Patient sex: M
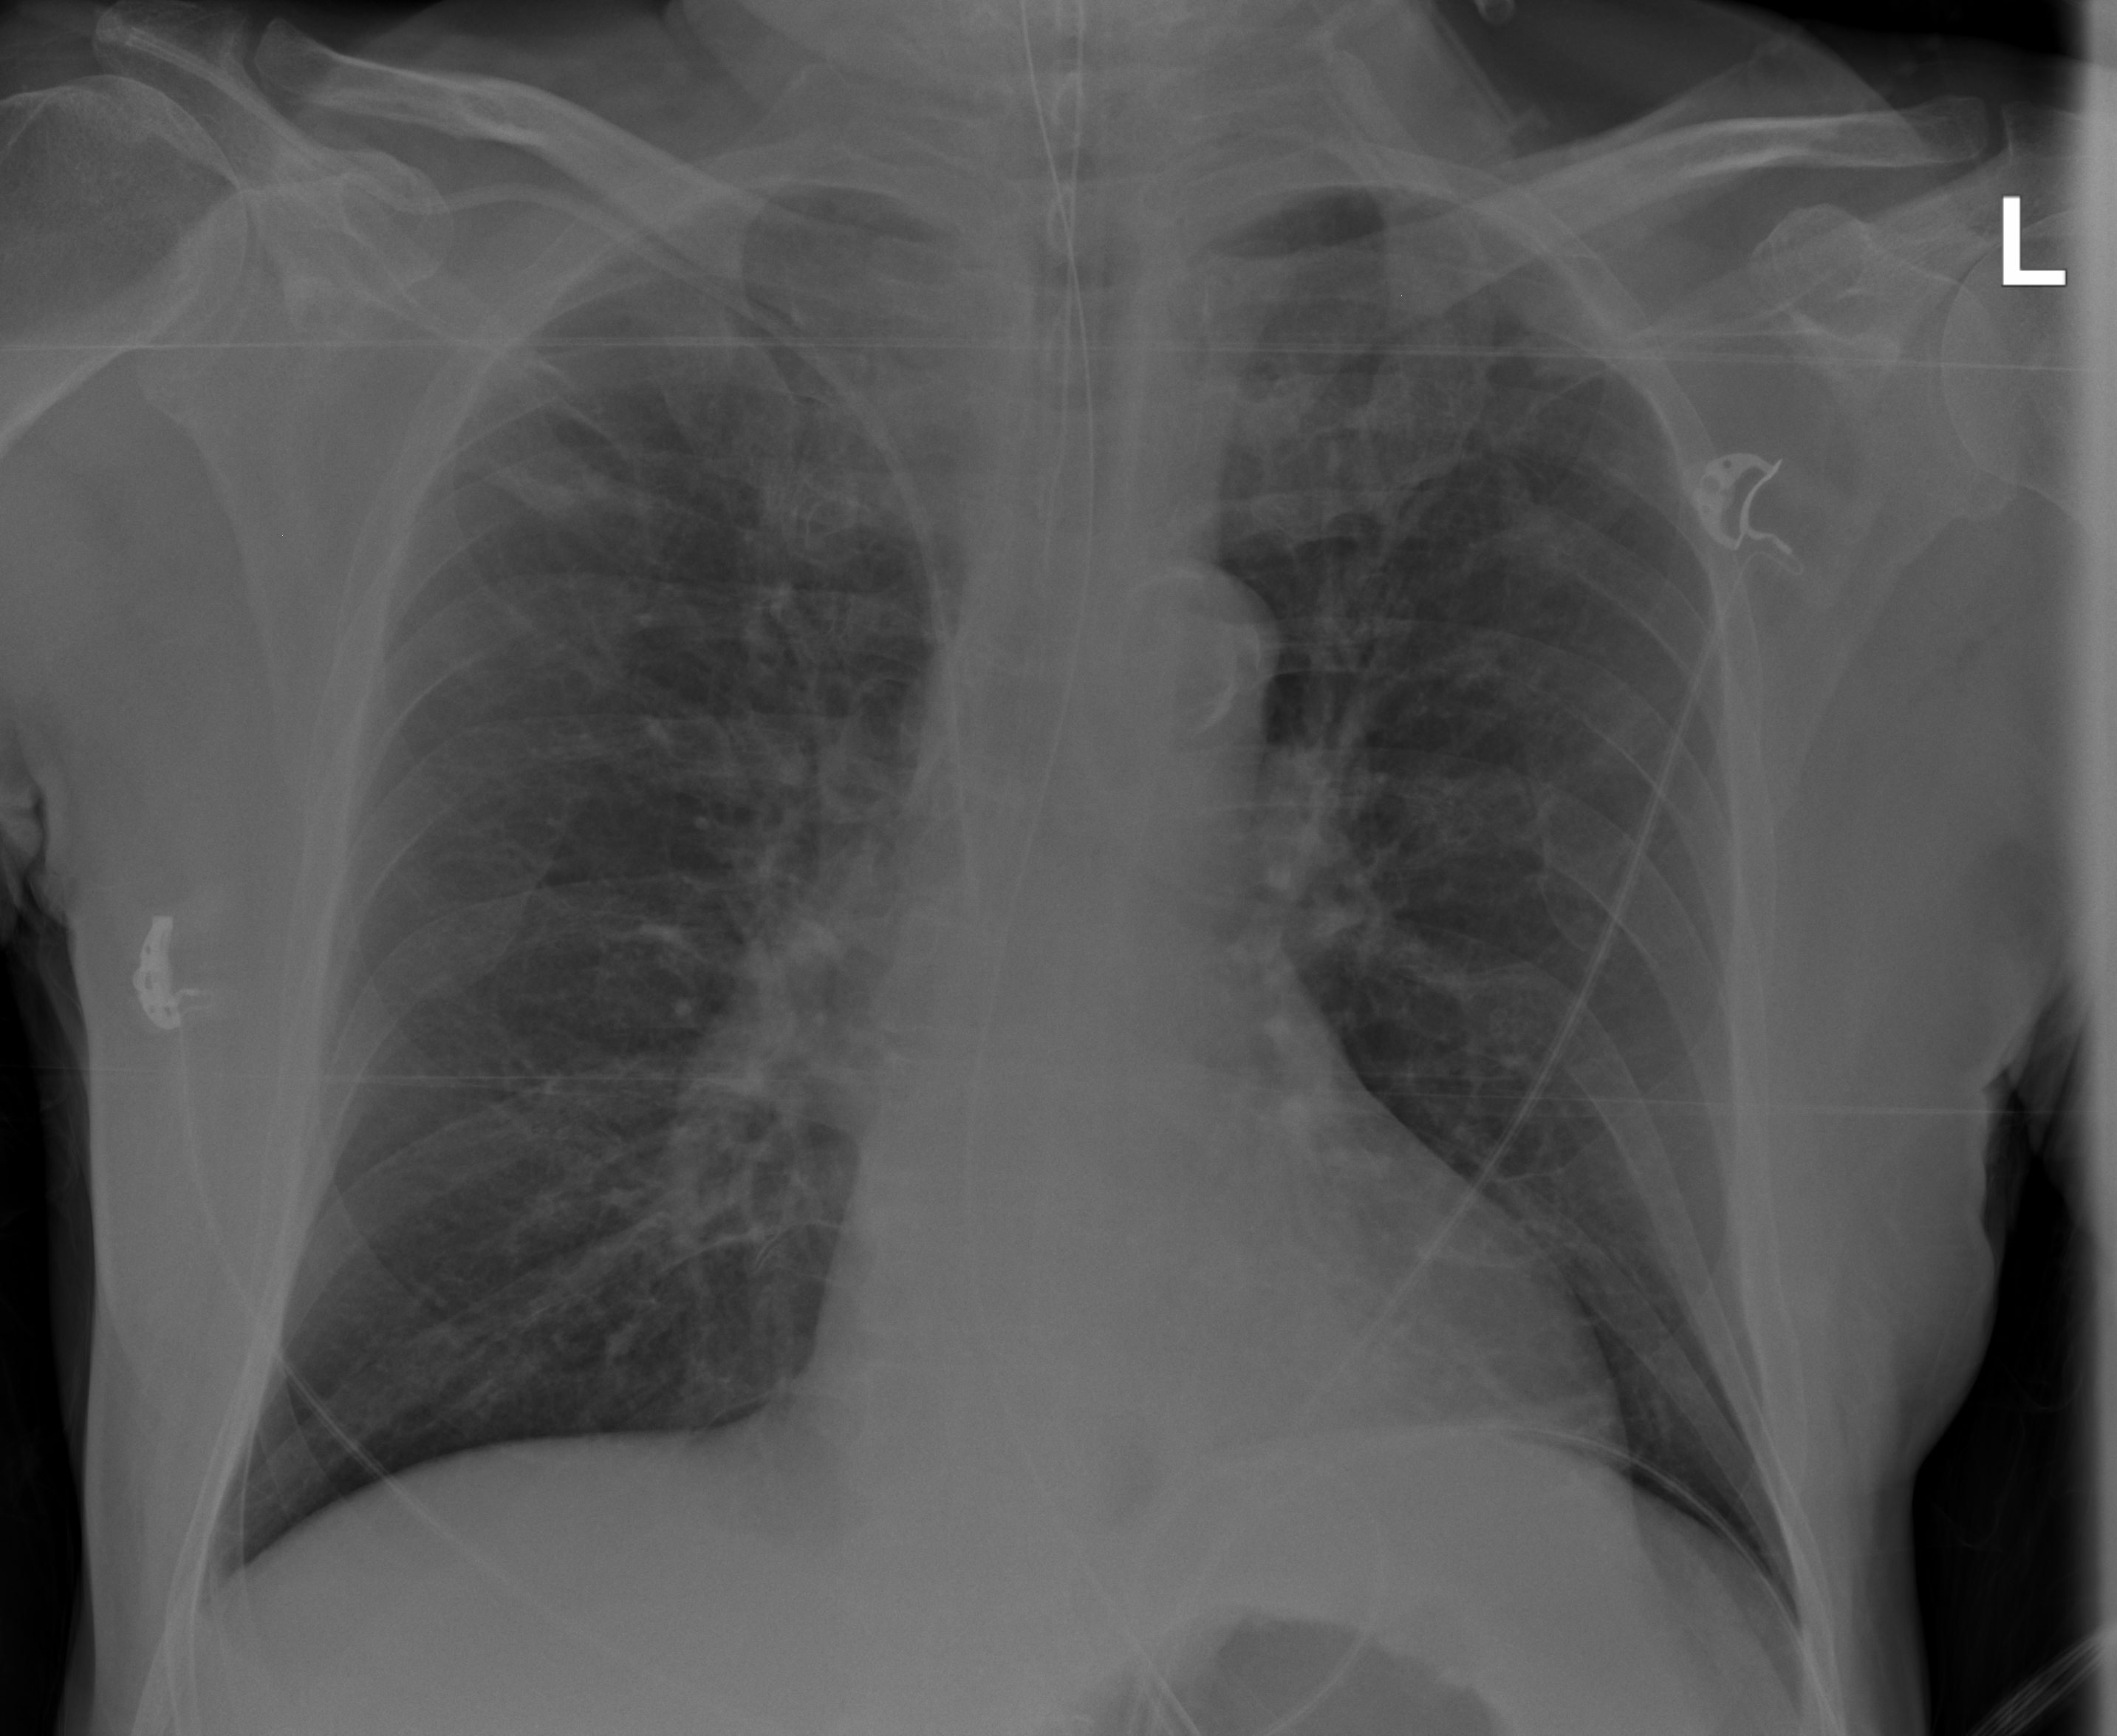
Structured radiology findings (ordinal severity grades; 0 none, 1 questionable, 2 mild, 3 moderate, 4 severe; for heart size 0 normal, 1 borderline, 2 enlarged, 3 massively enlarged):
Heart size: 0
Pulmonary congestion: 0
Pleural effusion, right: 0
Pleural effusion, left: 0
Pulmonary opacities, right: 2
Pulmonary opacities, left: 2
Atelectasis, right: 2
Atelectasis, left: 2